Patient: sex M, age 30
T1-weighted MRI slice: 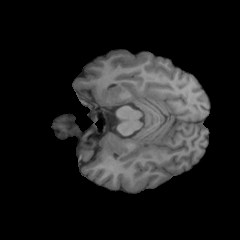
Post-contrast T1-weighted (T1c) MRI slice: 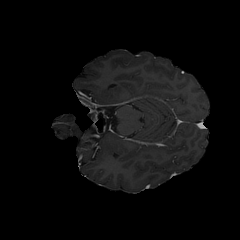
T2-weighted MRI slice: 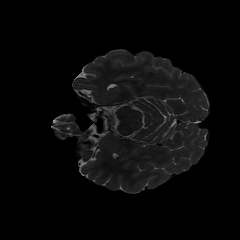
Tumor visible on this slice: no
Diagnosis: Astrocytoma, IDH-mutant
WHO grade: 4